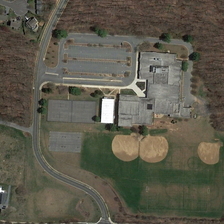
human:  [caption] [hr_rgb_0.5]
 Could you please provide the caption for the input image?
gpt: a building near a parking lot and three baseball fields is in a school .

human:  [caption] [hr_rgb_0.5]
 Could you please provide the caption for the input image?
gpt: a building near a parking lot and three baseball fields is in a school .

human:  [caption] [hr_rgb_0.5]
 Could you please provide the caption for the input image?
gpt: the road through the brown fields and gray building .

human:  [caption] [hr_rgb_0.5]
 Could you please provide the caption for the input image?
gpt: in the middle of the picture is a building and a sparse lawn .

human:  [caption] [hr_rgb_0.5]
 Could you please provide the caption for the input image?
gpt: the road through the brown fields and gray building .